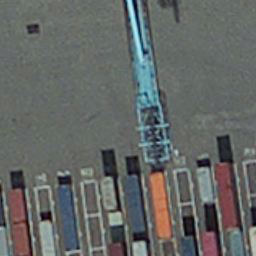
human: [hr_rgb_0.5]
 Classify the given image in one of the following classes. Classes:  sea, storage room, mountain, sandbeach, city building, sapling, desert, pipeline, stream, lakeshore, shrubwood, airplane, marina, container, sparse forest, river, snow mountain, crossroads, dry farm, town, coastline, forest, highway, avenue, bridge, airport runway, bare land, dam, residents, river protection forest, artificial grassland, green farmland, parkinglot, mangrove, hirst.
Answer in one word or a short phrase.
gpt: container